Question: What is the reading of the measurement in the image?
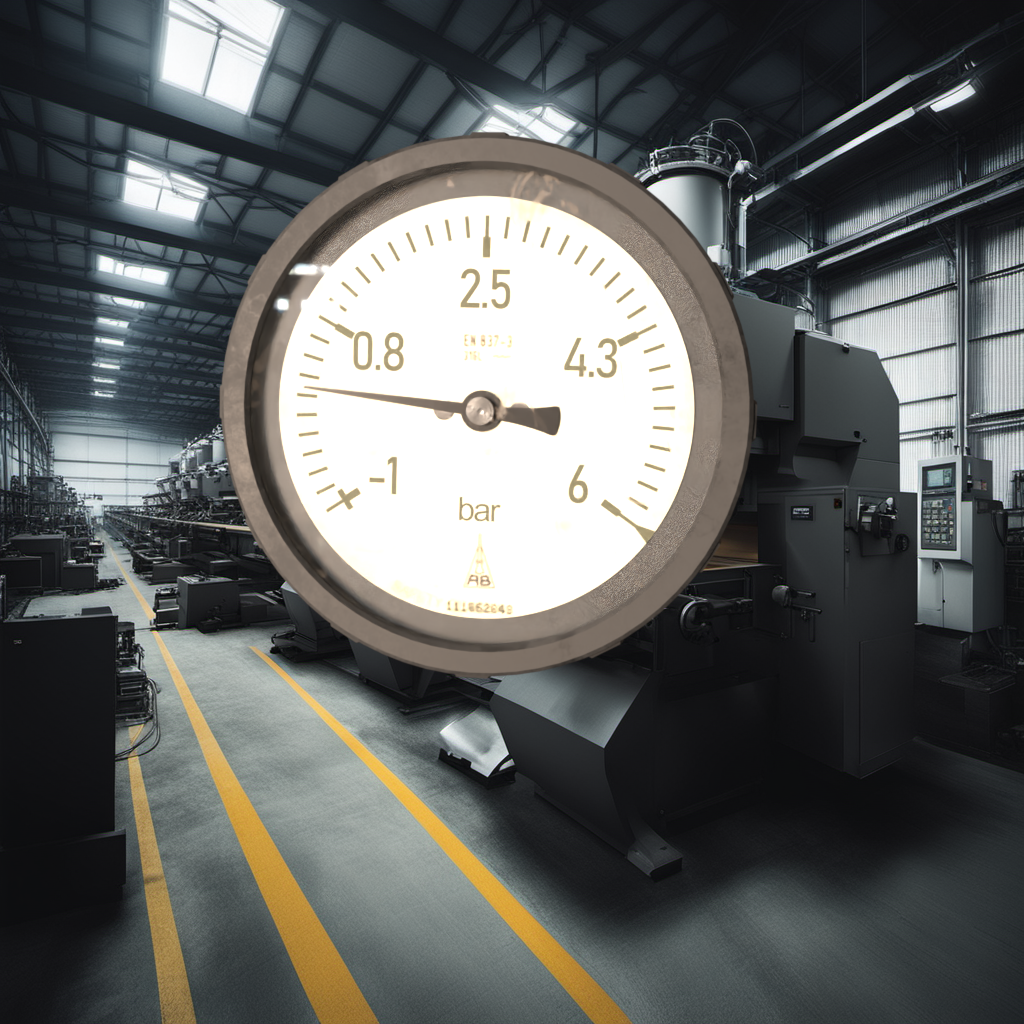
Answer: The result is 0.13
Question: What is the range of the measurement shown in the image?
Answer: The range is from -1 to 6
Question: What is the minimum and maximum value of this measurement?
Answer: The minimum value is -1 and the maximum value is 6